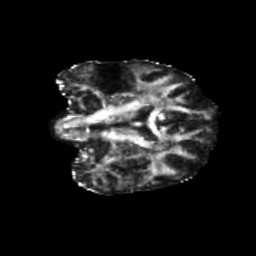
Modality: FA
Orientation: coronal
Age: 46
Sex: female
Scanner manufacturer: siemens
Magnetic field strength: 3 T
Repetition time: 5.25 s
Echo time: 0.08 s